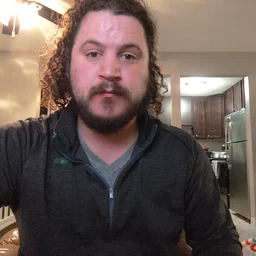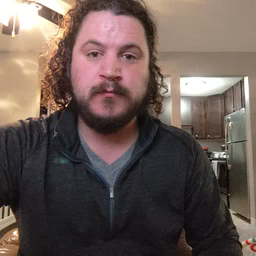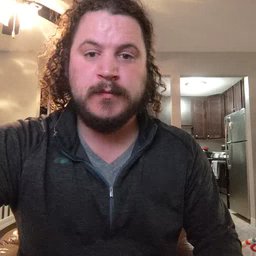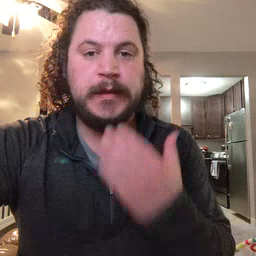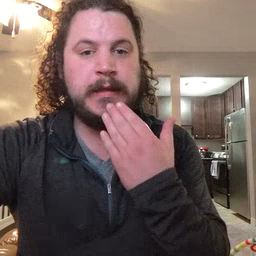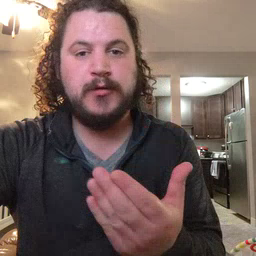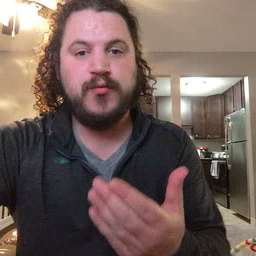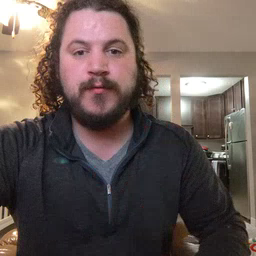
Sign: thankyou